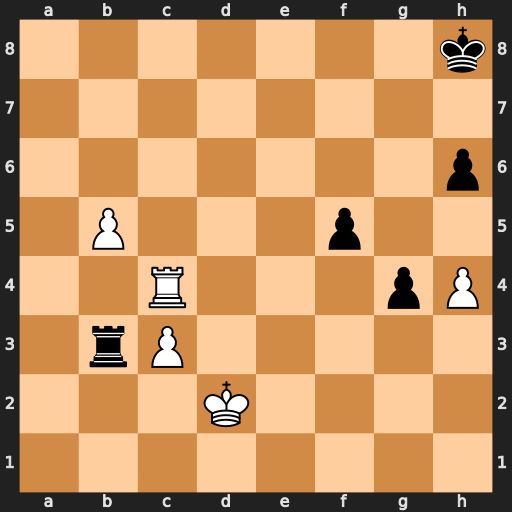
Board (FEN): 7k/8/7p/1P3p2/2R3pP/1rP5/3K4/8
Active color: w
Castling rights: -
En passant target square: -
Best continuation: Rb4 Rxb4 cxb4